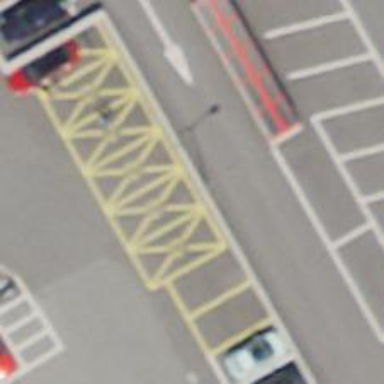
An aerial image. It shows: Charging station.